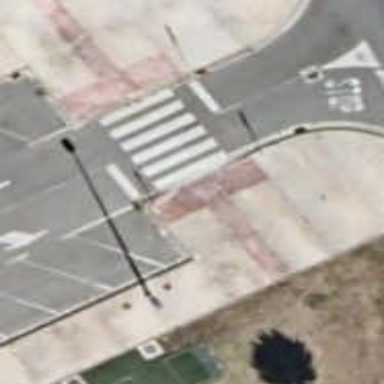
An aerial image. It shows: Uncontrolled road crossing.